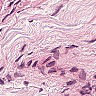
Metastatic tissue present: no